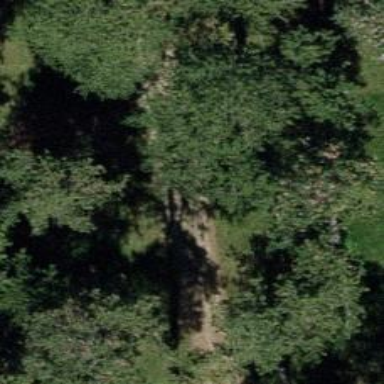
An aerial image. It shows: Mixed leaf type tree in natural setting.